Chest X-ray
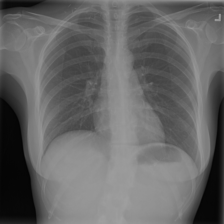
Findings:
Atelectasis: negative
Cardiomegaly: negative
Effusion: negative
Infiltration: negative
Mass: negative
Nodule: negative
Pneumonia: negative
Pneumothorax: negative
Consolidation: negative
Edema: negative
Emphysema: negative
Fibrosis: negative
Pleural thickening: negative
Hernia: negative